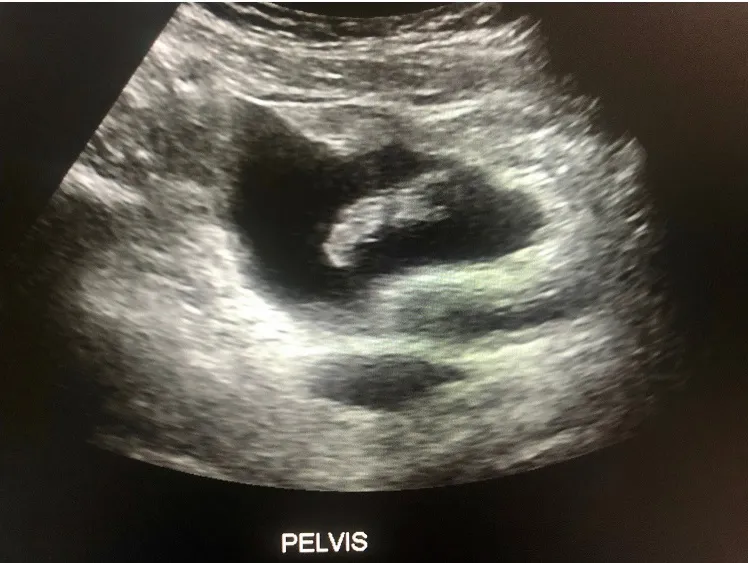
Pelvic ultrasound.
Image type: radiology (ultrasound)